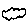
Label: cloud